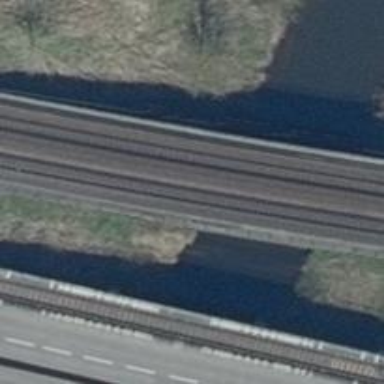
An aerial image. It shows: Bridge over railway with electrified contact lines.